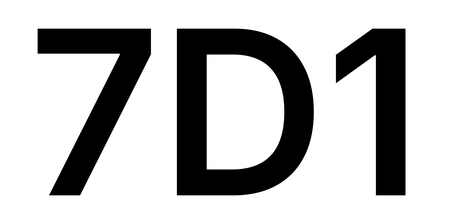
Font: Inter_SemiBold